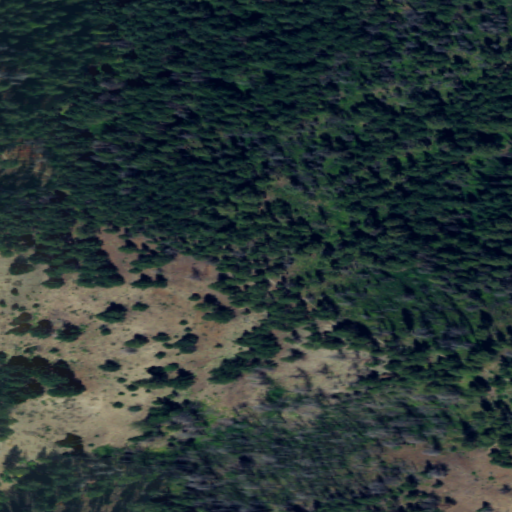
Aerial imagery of ridge(s) in Washington named Mission Ridge containing evergreen forest, shrub, and grassland